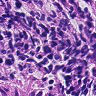
Metastatic tissue present: yes